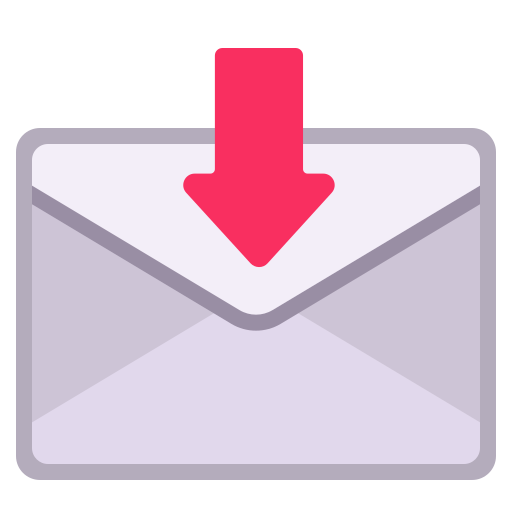
envelope with arrow flat